Field crop: maize
Growth stage: 1
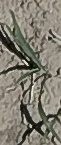
Species: sorghum